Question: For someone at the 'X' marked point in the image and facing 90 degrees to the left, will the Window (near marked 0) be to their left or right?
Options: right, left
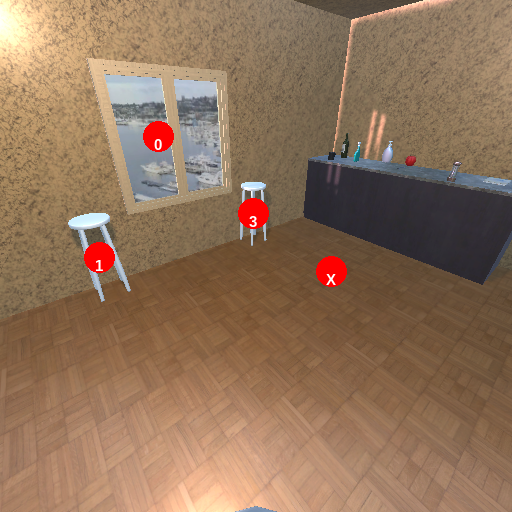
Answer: right